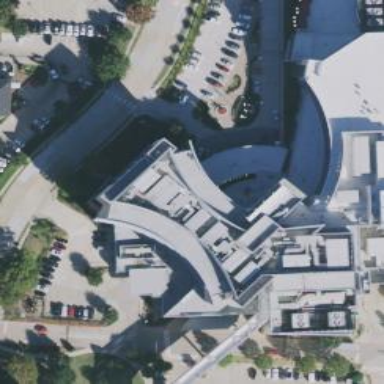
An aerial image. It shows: Hospital providing healthcare services.